Interaction volume radius: 10 \u00c5
Interaction volume height: 15 \u00c5
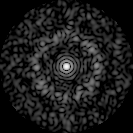
Disorder parameter: 0.838